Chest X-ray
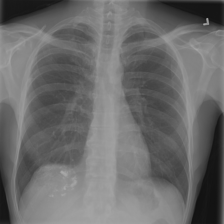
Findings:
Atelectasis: negative
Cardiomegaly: negative
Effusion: negative
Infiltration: positive
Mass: negative
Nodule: negative
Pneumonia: negative
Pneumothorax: negative
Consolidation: negative
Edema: negative
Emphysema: negative
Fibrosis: negative
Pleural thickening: negative
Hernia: negative